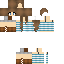
A female human skin with medium skin, wearing brown long hair dressed in a blue hoodie and brown pants, featuring a closed mouth.